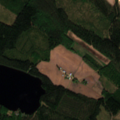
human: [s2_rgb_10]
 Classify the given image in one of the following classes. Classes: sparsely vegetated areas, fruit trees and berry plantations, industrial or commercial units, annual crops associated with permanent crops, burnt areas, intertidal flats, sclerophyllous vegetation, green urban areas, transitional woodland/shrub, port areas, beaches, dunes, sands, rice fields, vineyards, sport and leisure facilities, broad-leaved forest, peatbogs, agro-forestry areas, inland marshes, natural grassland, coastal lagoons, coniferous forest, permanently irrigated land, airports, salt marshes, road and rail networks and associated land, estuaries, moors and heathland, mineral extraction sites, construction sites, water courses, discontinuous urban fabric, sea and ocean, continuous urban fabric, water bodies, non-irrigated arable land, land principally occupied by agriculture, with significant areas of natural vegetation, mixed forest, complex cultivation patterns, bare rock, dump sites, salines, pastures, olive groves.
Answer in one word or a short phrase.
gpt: non-irrigated arable land, coniferous forest, mixed forest, transitional woodland/shrub, water bodies